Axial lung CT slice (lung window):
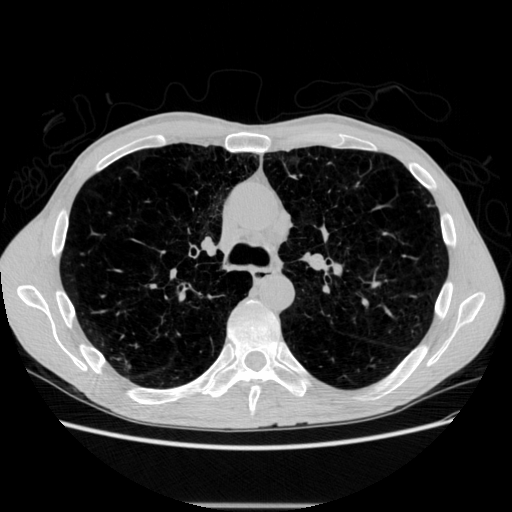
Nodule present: no